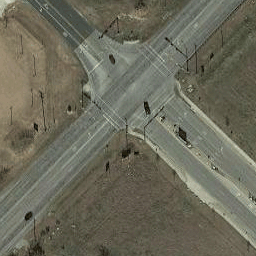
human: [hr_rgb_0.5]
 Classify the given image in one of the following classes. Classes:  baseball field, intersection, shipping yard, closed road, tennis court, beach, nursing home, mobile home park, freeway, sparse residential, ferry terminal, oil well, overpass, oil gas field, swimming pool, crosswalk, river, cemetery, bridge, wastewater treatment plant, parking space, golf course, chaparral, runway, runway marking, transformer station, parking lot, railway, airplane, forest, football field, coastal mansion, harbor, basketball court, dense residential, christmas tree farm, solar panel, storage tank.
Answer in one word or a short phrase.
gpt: intersection